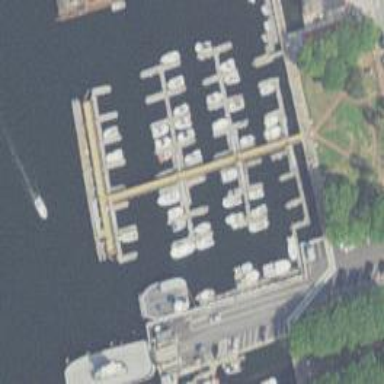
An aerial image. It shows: Man-made pier.